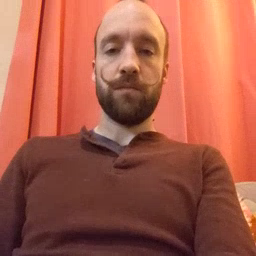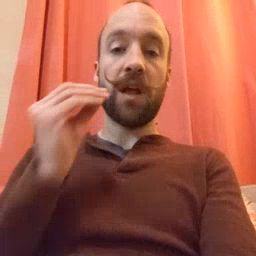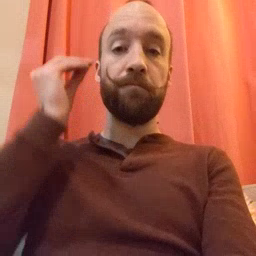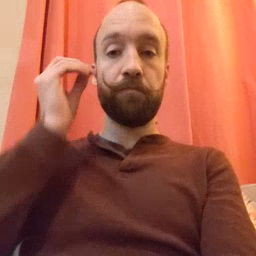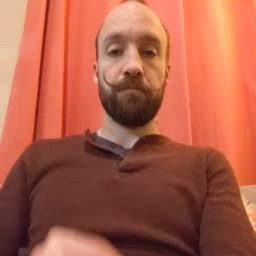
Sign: home